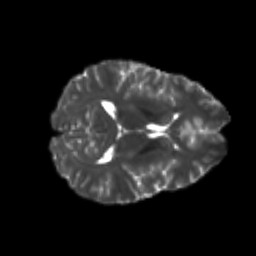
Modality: T2w
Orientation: axial
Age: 24
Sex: female
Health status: healthy
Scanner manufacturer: philips
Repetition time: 7.39 s
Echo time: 0.08599 s